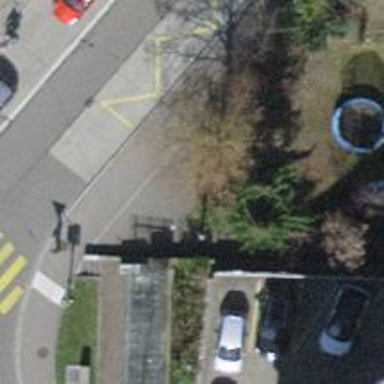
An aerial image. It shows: Asphalt sidewalk along the footway.